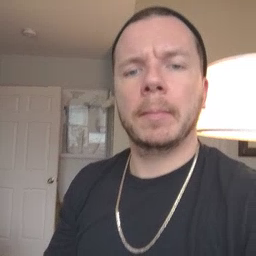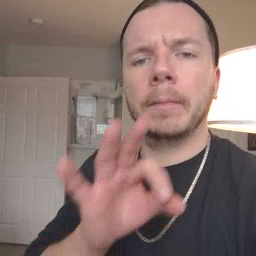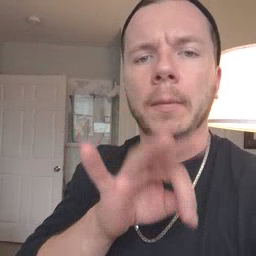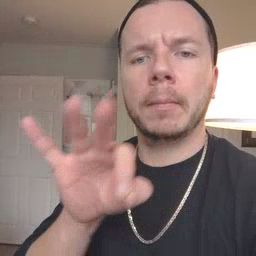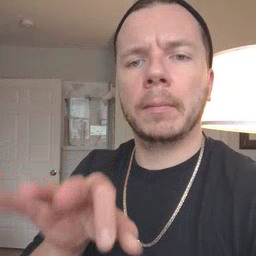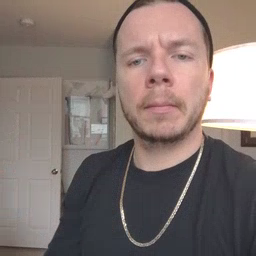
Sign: frenchfries